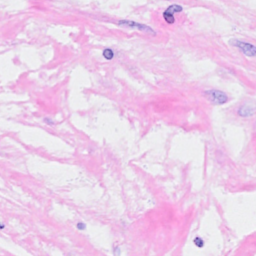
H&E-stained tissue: Breast